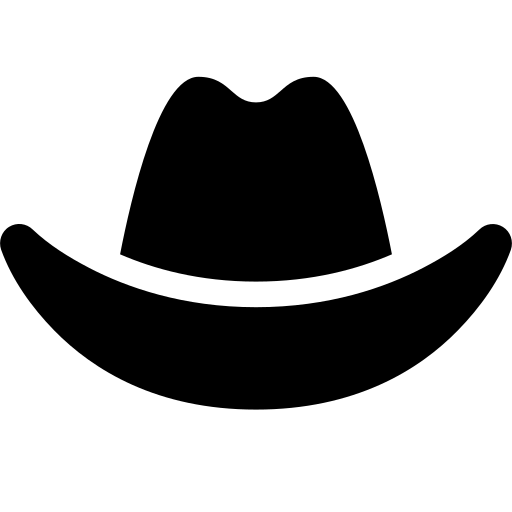
Tags: icon, FontAwesome, fa-icon, solid, hat, cowboy